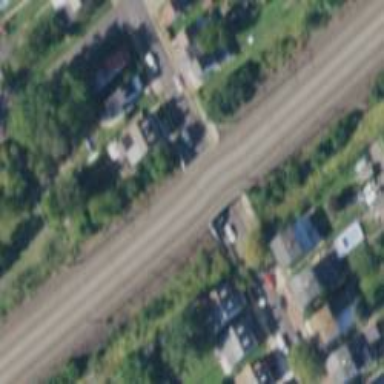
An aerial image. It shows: Bridge with electrified railway tracks featuring contact line.